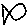
Label: fish